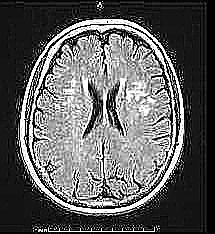
Label: notumor